Modality: CBCT
Slice 94 of 145
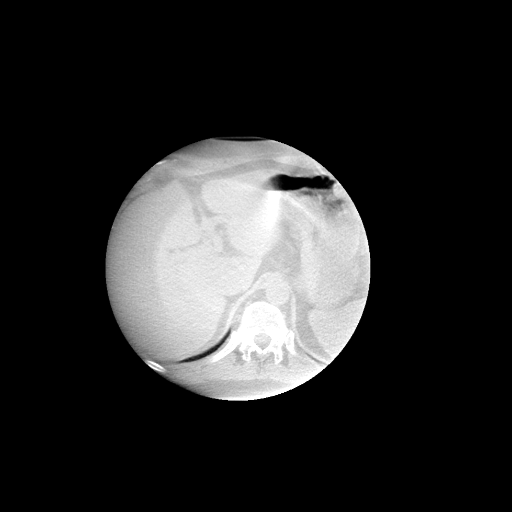